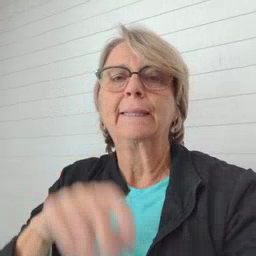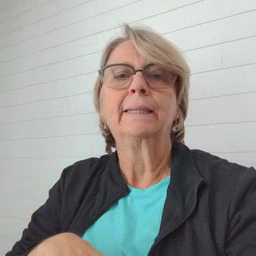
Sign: drink